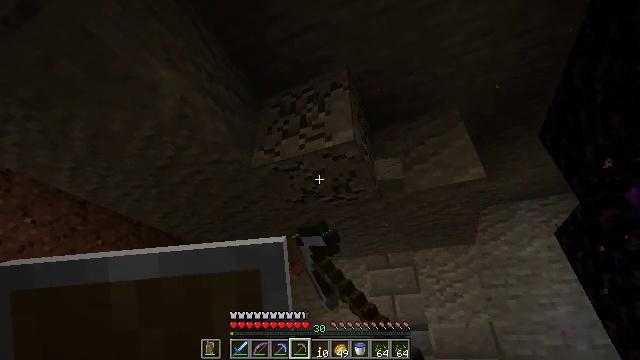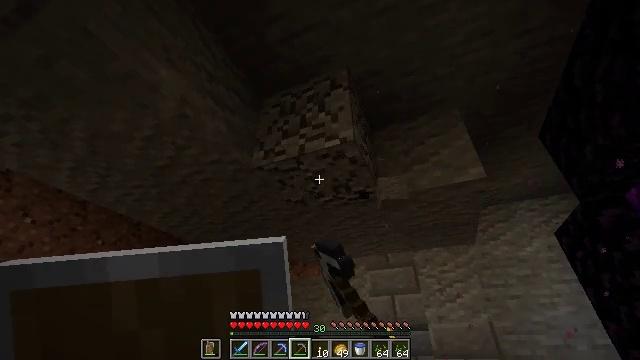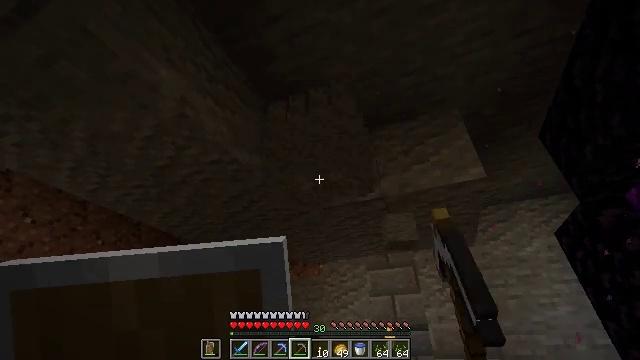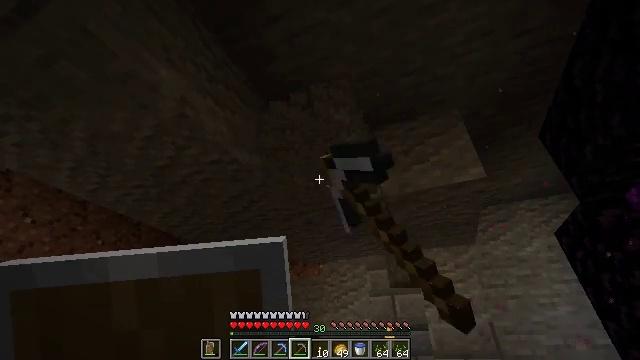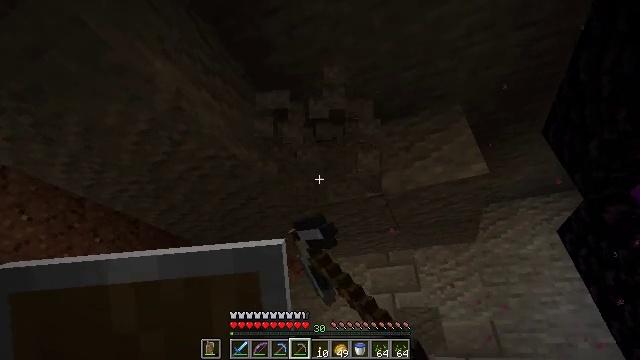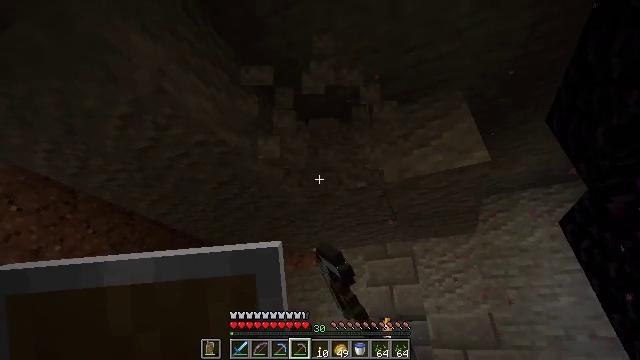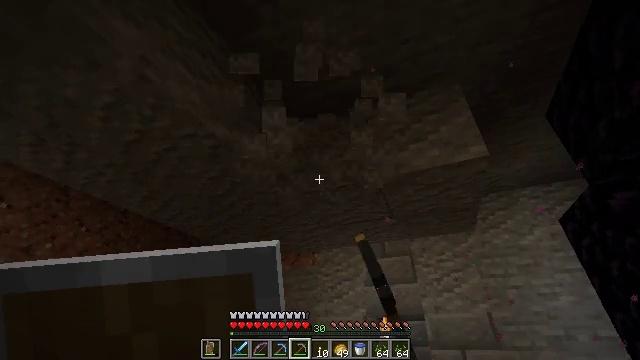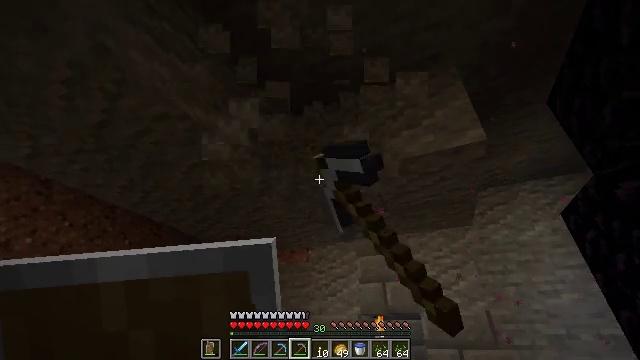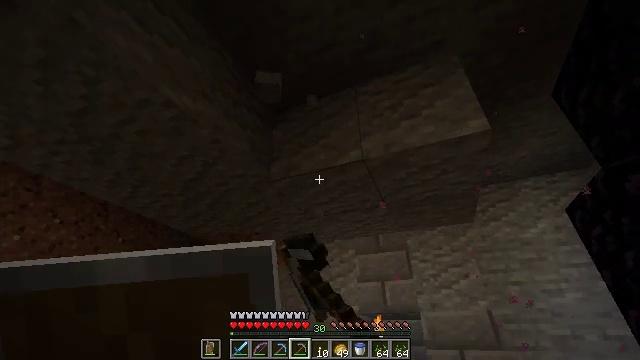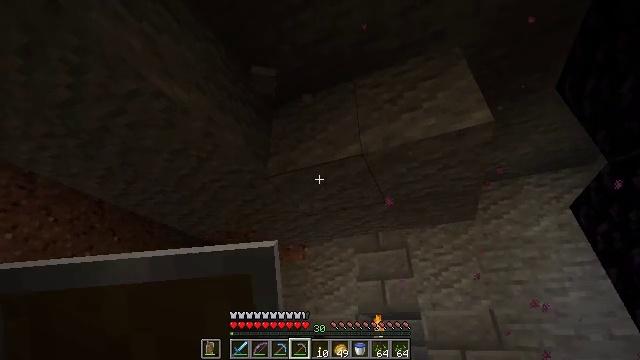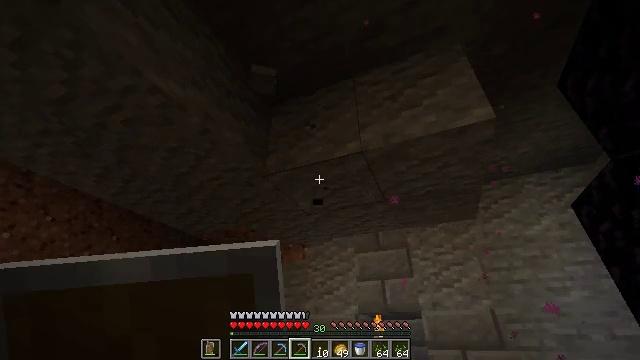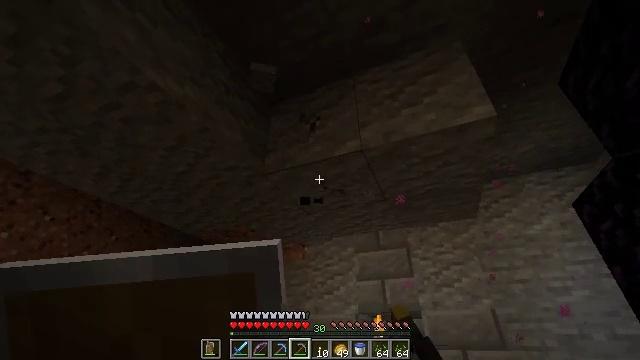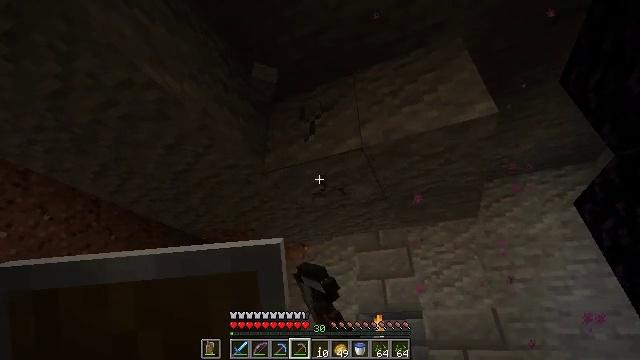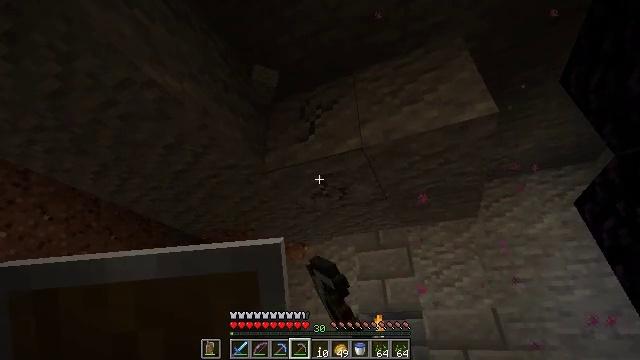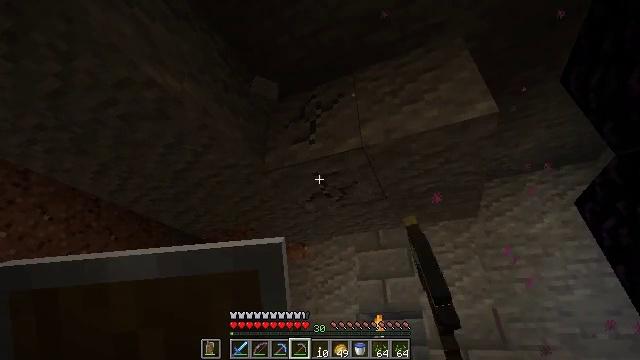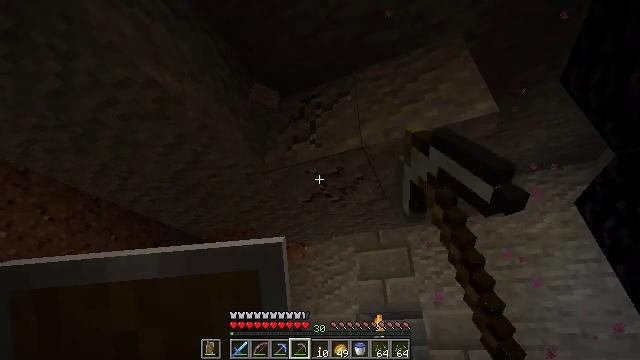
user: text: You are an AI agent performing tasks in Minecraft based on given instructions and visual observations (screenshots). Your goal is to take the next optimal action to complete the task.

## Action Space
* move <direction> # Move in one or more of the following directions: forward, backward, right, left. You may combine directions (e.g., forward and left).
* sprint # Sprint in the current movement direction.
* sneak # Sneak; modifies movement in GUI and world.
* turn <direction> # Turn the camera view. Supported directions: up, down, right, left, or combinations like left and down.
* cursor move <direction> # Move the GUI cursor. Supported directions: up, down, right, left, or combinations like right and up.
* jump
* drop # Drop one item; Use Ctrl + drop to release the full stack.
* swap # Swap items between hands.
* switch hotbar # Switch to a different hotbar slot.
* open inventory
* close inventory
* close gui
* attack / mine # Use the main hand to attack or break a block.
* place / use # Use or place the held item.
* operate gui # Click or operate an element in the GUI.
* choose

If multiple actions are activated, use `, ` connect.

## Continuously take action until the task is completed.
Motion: motion action
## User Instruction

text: Collect andesite by mining it.
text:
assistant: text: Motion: attack / mine
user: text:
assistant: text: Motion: attack / mine
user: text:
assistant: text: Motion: attack / mine
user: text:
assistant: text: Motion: move forward, attack / mine
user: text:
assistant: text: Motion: move forward and move right, turn down, attack / mine
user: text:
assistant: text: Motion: move forward and move right, attack / mine
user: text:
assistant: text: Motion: move forward, attack / mine
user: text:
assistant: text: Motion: attack / mine
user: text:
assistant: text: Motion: attack / mine
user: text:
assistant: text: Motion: attack / mine
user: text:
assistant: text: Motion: attack / mine
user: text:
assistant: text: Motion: attack / mine
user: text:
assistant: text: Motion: attack / mine
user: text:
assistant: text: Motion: attack / mine
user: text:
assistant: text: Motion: attack / mine
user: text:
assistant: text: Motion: attack / mine
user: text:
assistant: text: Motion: attack / mine
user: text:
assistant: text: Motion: attack / mine
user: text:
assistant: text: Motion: attack / mine
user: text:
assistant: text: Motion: attack / mine
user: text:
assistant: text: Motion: attack / mine
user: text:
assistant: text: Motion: attack / mine
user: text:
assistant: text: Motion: attack / mine
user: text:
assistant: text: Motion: move forward and move right, turn right and up, attack / mine
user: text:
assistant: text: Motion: move forward and move right, turn right and up, attack / mine
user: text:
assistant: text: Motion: attack / mine
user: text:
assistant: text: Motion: turn left, attack / mine
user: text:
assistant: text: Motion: attack / mine
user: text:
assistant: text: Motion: attack / mine
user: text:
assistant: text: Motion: attack / mine